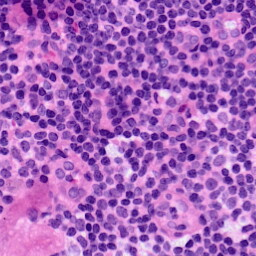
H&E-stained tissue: LymphNode